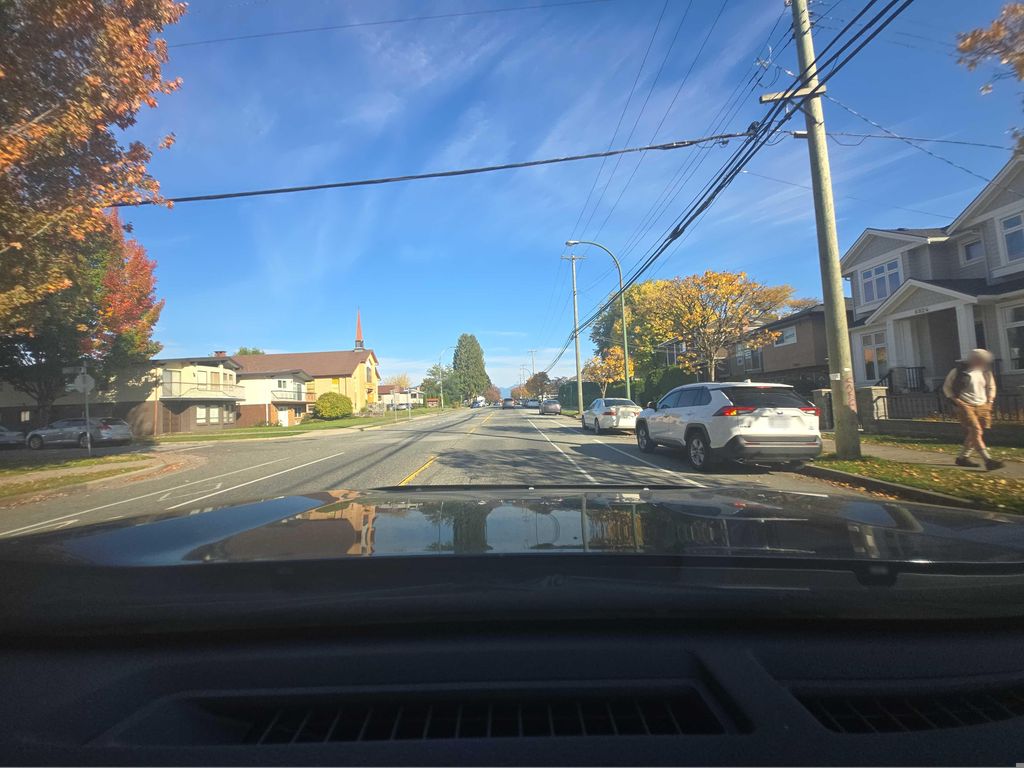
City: vancouver